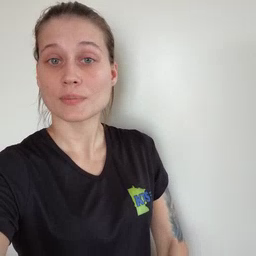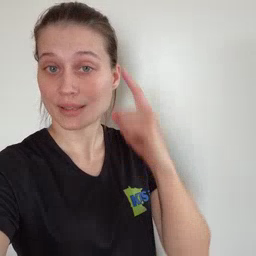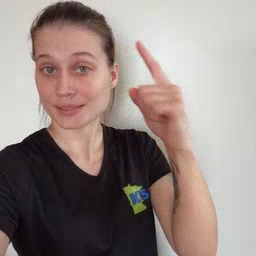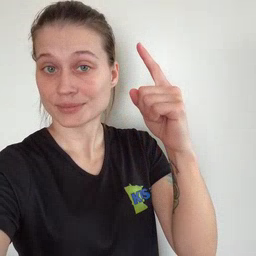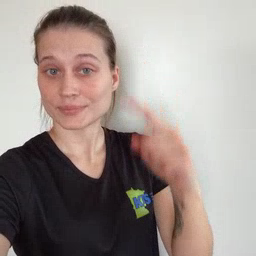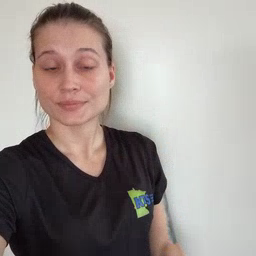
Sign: penny